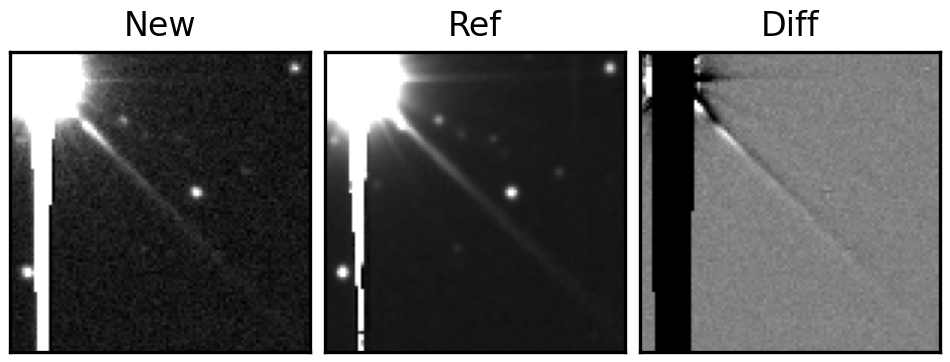
Label: bogus